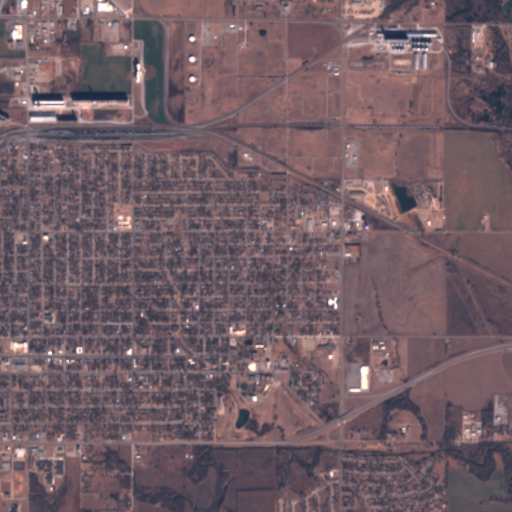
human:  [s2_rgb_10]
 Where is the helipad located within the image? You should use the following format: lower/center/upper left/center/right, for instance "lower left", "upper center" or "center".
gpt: The helipad is located in the upper center of the image.
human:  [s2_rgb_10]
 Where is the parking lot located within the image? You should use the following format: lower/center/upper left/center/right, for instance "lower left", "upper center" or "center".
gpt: The parking lot is located in the lower center of the image.
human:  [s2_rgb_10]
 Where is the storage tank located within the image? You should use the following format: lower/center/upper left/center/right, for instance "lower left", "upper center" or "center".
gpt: The storage tank is located in the upper center of the image.
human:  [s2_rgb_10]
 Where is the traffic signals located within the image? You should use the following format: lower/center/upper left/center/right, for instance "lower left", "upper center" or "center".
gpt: The traffic signals is located in the lower left of the image.
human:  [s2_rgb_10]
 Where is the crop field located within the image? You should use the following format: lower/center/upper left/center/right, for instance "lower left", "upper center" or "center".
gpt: There is no crop field in the image.